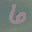
Label: 6